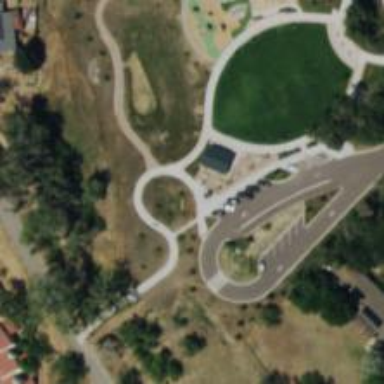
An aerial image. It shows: Park.